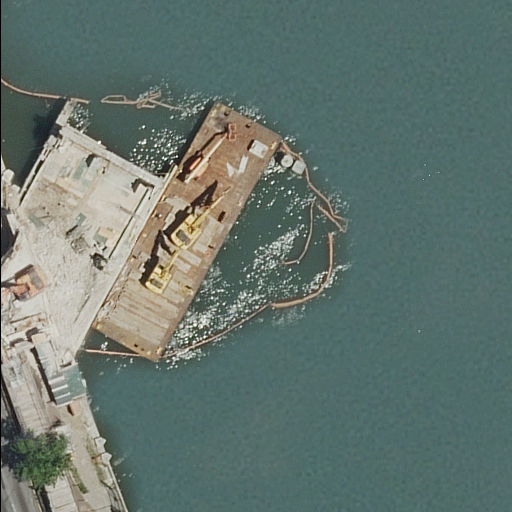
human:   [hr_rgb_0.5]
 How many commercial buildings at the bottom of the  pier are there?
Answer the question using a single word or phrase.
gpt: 0

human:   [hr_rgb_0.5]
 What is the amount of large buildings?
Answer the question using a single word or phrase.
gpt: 0

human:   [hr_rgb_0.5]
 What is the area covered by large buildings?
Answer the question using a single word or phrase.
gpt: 0m2

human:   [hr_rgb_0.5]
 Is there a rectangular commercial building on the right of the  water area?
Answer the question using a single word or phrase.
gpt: no

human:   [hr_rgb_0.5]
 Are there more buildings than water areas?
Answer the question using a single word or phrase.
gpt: no

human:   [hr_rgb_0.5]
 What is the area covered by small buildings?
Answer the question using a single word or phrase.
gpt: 2m2

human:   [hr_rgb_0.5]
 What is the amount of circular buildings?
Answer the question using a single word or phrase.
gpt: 0

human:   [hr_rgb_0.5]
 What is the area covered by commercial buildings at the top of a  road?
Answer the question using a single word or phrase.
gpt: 0m2

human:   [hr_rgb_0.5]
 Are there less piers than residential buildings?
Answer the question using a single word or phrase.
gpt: no

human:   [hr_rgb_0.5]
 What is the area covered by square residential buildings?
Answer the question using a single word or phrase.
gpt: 0m2

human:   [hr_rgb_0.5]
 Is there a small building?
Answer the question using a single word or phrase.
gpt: yes

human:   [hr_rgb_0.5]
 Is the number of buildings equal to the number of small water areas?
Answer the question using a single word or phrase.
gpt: no

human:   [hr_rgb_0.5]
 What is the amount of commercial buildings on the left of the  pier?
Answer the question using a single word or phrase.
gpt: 0

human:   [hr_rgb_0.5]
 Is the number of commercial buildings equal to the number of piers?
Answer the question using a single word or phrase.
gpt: no

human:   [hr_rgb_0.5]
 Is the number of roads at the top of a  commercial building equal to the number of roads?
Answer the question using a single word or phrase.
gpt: no

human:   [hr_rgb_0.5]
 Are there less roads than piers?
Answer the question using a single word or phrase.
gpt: no

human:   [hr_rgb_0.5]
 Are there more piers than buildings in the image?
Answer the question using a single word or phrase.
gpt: no

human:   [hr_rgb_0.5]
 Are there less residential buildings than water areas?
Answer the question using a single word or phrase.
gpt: no

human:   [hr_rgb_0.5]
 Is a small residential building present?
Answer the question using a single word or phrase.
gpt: yes

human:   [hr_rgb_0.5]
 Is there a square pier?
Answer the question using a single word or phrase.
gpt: no

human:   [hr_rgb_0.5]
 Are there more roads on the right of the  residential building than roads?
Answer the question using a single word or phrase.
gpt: no

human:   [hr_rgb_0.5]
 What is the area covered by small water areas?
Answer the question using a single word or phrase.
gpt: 0m2

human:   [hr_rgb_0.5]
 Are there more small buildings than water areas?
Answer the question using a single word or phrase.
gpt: no

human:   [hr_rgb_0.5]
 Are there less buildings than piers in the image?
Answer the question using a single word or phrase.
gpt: no

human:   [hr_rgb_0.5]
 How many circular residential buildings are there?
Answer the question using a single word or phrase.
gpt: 0

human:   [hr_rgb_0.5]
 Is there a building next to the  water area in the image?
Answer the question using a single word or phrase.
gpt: yes

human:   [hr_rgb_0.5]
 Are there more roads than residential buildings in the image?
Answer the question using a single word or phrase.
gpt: yes

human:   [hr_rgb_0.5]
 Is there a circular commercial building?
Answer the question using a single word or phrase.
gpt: no

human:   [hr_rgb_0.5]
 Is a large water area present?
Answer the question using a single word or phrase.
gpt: yes

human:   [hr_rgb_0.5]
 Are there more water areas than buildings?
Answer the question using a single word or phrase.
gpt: no

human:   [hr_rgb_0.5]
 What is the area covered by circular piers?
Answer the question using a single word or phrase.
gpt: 0m2

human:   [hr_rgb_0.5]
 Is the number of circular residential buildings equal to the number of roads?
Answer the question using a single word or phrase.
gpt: no

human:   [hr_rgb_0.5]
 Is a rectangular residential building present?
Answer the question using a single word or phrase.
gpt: yes

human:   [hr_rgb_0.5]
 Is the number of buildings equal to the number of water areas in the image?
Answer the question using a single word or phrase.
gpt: yes

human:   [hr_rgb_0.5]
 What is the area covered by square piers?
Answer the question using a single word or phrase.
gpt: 0m2

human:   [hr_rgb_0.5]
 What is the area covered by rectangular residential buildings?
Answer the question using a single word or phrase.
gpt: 2m2